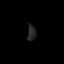
Tissue: lung
Cell type: Others
Senescence score: 0.197
Nuclear area (px): 134
Mean DAPI intensity: 37.269